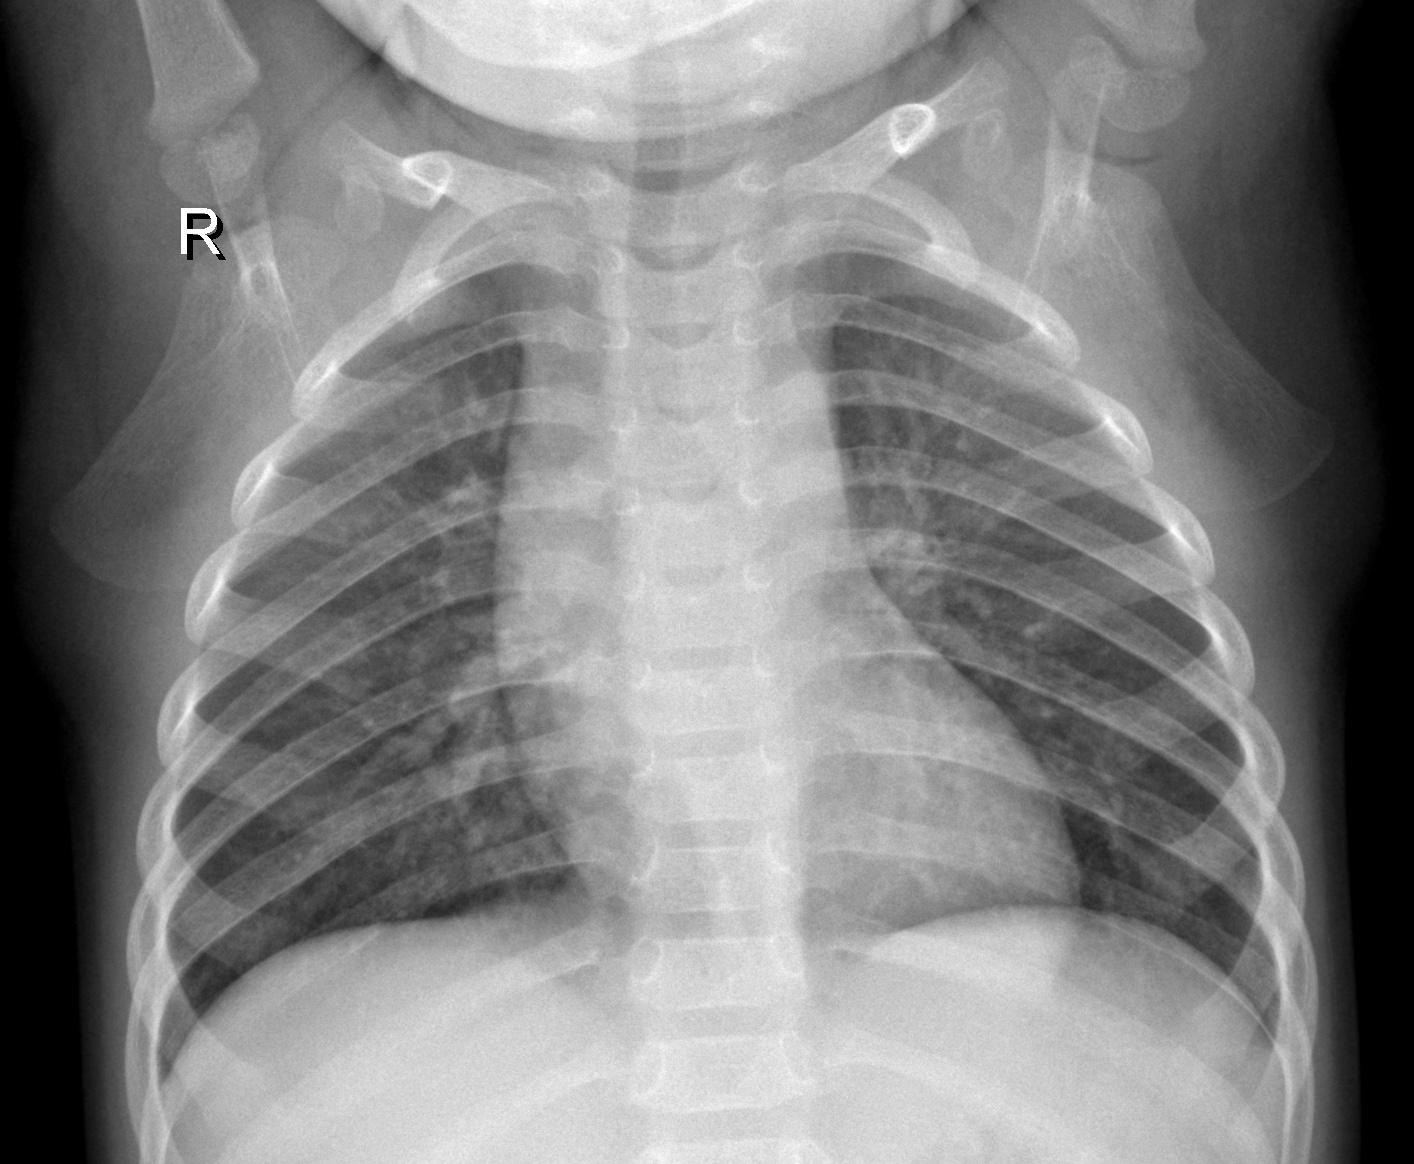
Diagnosis: NORMAL